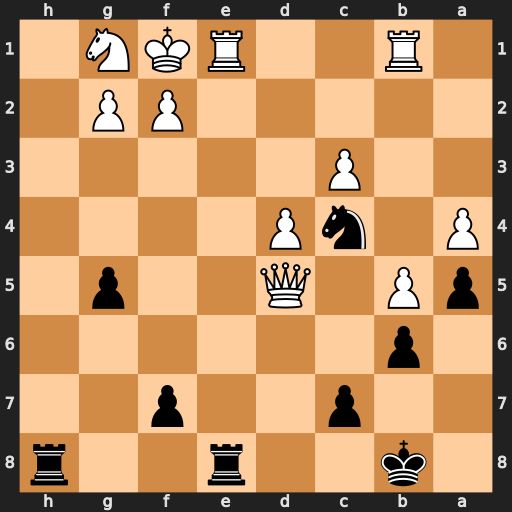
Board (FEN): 1k2r2r/2p2p2/1p6/pP1Q2p1/P1nP4/2P5/5PP1/1R2RKN1
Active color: b
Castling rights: -
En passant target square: -
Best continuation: Nd2#